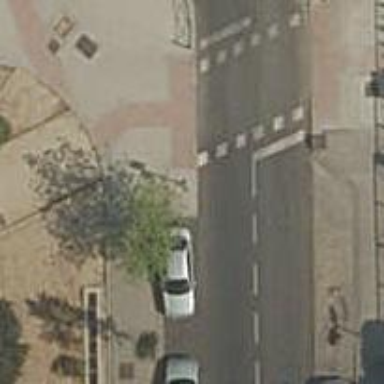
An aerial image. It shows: Crossing with traffic signals.